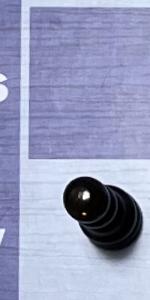
Label: Pawn_Black